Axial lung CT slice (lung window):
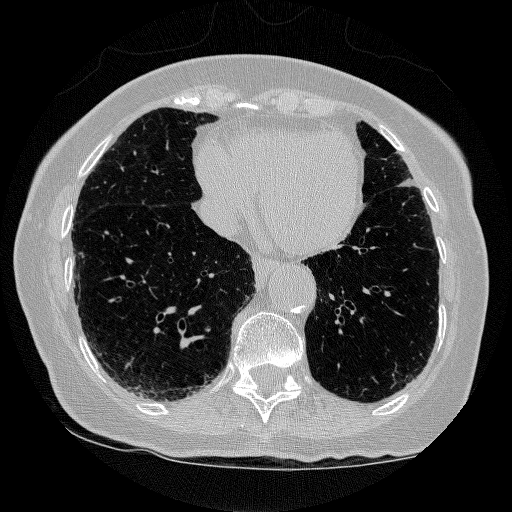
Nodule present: no